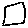
Label: square